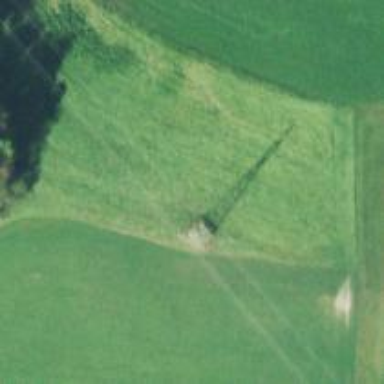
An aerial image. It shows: Lattice structure tower used for power distribution.